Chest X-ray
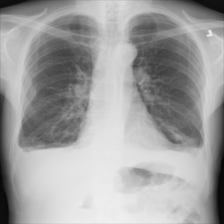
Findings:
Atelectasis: negative
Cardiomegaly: negative
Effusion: positive
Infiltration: negative
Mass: negative
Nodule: negative
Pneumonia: negative
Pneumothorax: negative
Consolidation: negative
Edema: negative
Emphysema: negative
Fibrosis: negative
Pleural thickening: negative
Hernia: negative